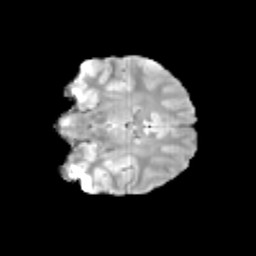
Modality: T2w
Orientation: coronal
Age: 11
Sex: male
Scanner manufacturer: siemens
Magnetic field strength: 3 T
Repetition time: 3.8 s
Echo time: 0.07 s